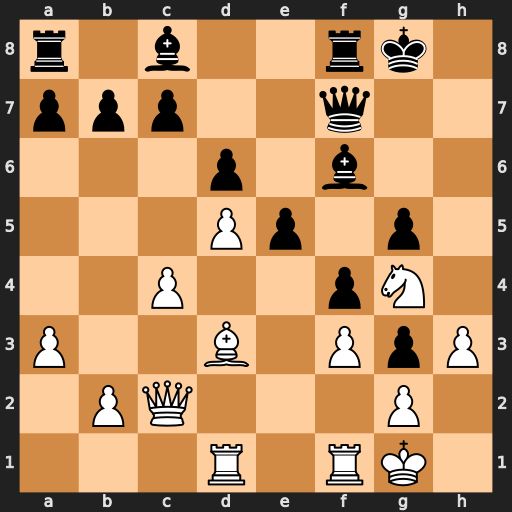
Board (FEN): r1b2rk1/ppp2q2/3p1b2/3Pp1p1/2P2pN1/P2B1PpP/1PQ3P1/3R1RK1
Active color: w
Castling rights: -
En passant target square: -
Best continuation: Nh6+ Kh8 Nxf7+